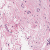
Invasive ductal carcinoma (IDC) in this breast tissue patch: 0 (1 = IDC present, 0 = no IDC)